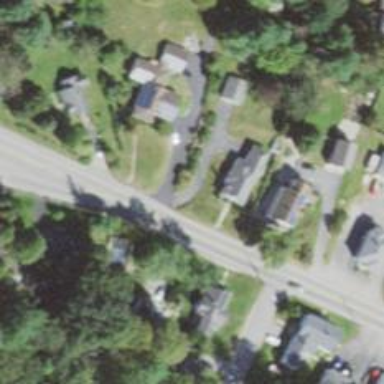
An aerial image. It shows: Residential driveway designated as service road.